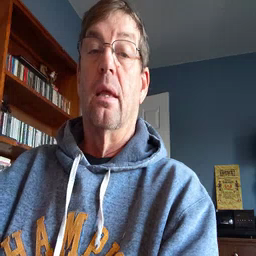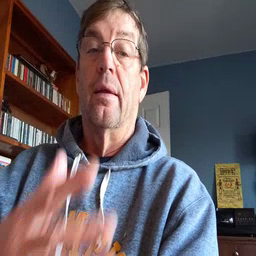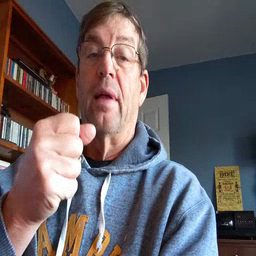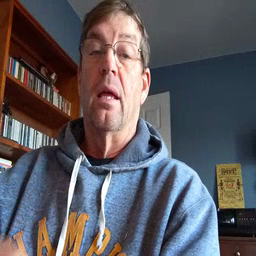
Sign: fast